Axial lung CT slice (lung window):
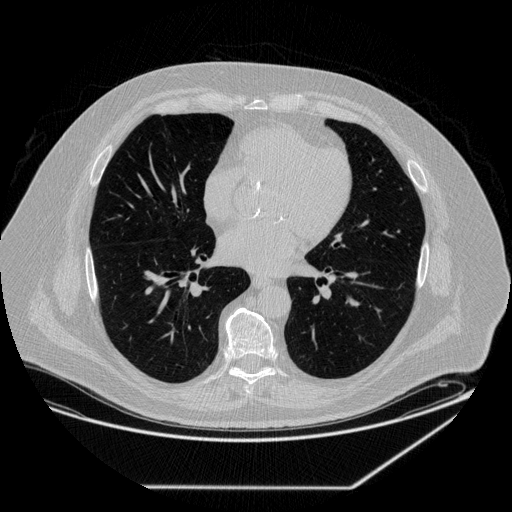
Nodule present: no